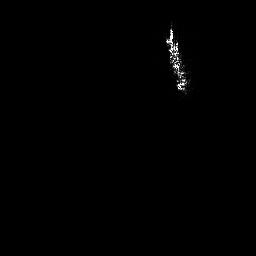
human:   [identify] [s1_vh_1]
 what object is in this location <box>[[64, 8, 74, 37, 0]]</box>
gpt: <ref>1 large ship at the top</ref>